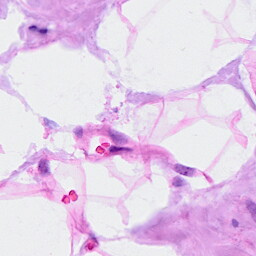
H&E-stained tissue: Breast